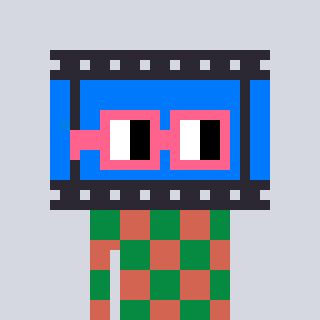
a pixel art character with square pink glasses, a film strip-shaped head and a peachy-colored body on a cool background